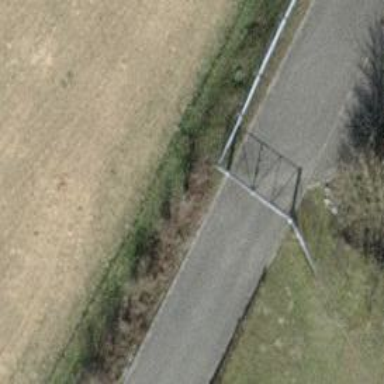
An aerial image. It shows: Gate.